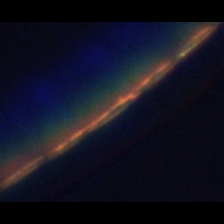
Taxon: Psuedo-nitzschia
Group: Diatoms